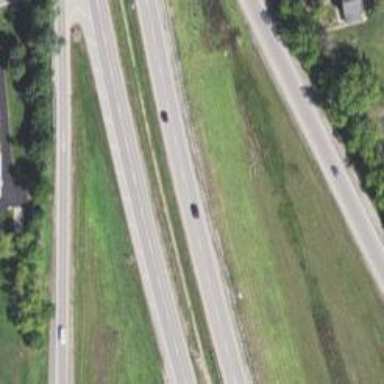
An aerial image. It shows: Asphalt road designated as trunk highway.